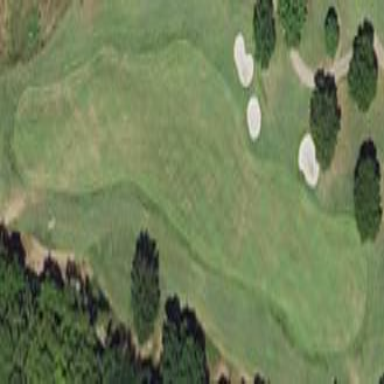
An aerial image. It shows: Golf rough area.